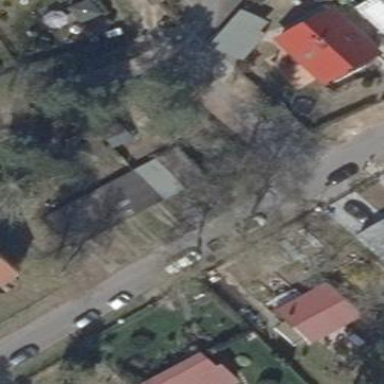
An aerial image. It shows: Group of garages.